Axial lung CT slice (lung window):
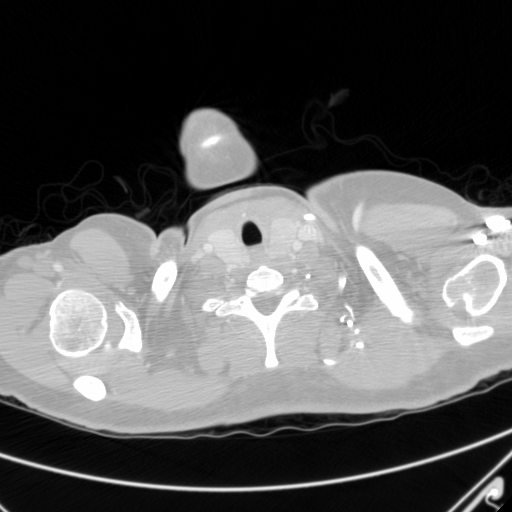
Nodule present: no